Field crop: maize
Growth stage: 2
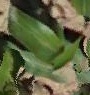
Species: maize